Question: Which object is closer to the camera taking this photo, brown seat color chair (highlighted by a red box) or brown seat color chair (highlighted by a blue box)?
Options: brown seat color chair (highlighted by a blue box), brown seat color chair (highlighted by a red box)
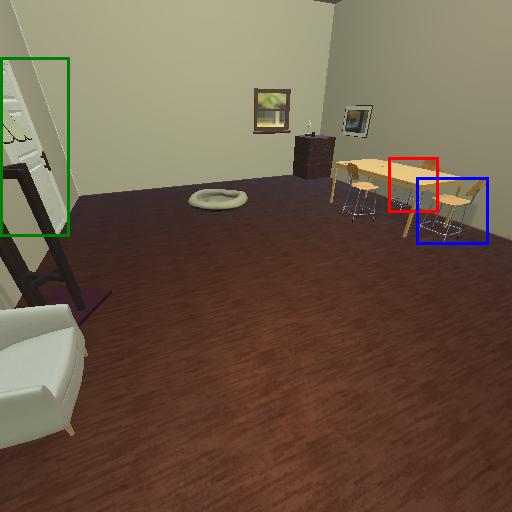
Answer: brown seat color chair (highlighted by a blue box)